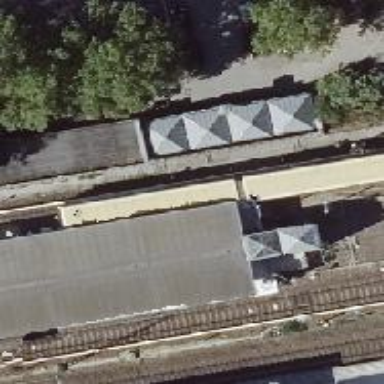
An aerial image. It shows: Platform edge at railway station.